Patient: sex M, age 45
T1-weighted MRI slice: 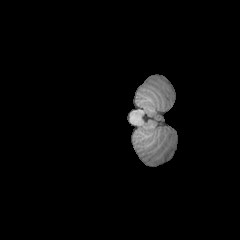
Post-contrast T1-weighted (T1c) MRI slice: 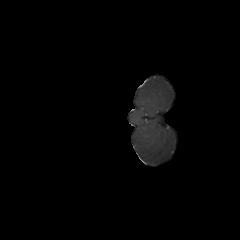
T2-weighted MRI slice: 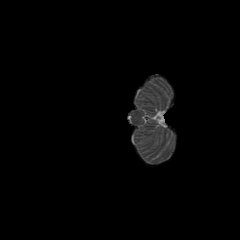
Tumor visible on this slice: no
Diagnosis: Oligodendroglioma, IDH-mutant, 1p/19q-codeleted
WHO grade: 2